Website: macys
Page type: gifting
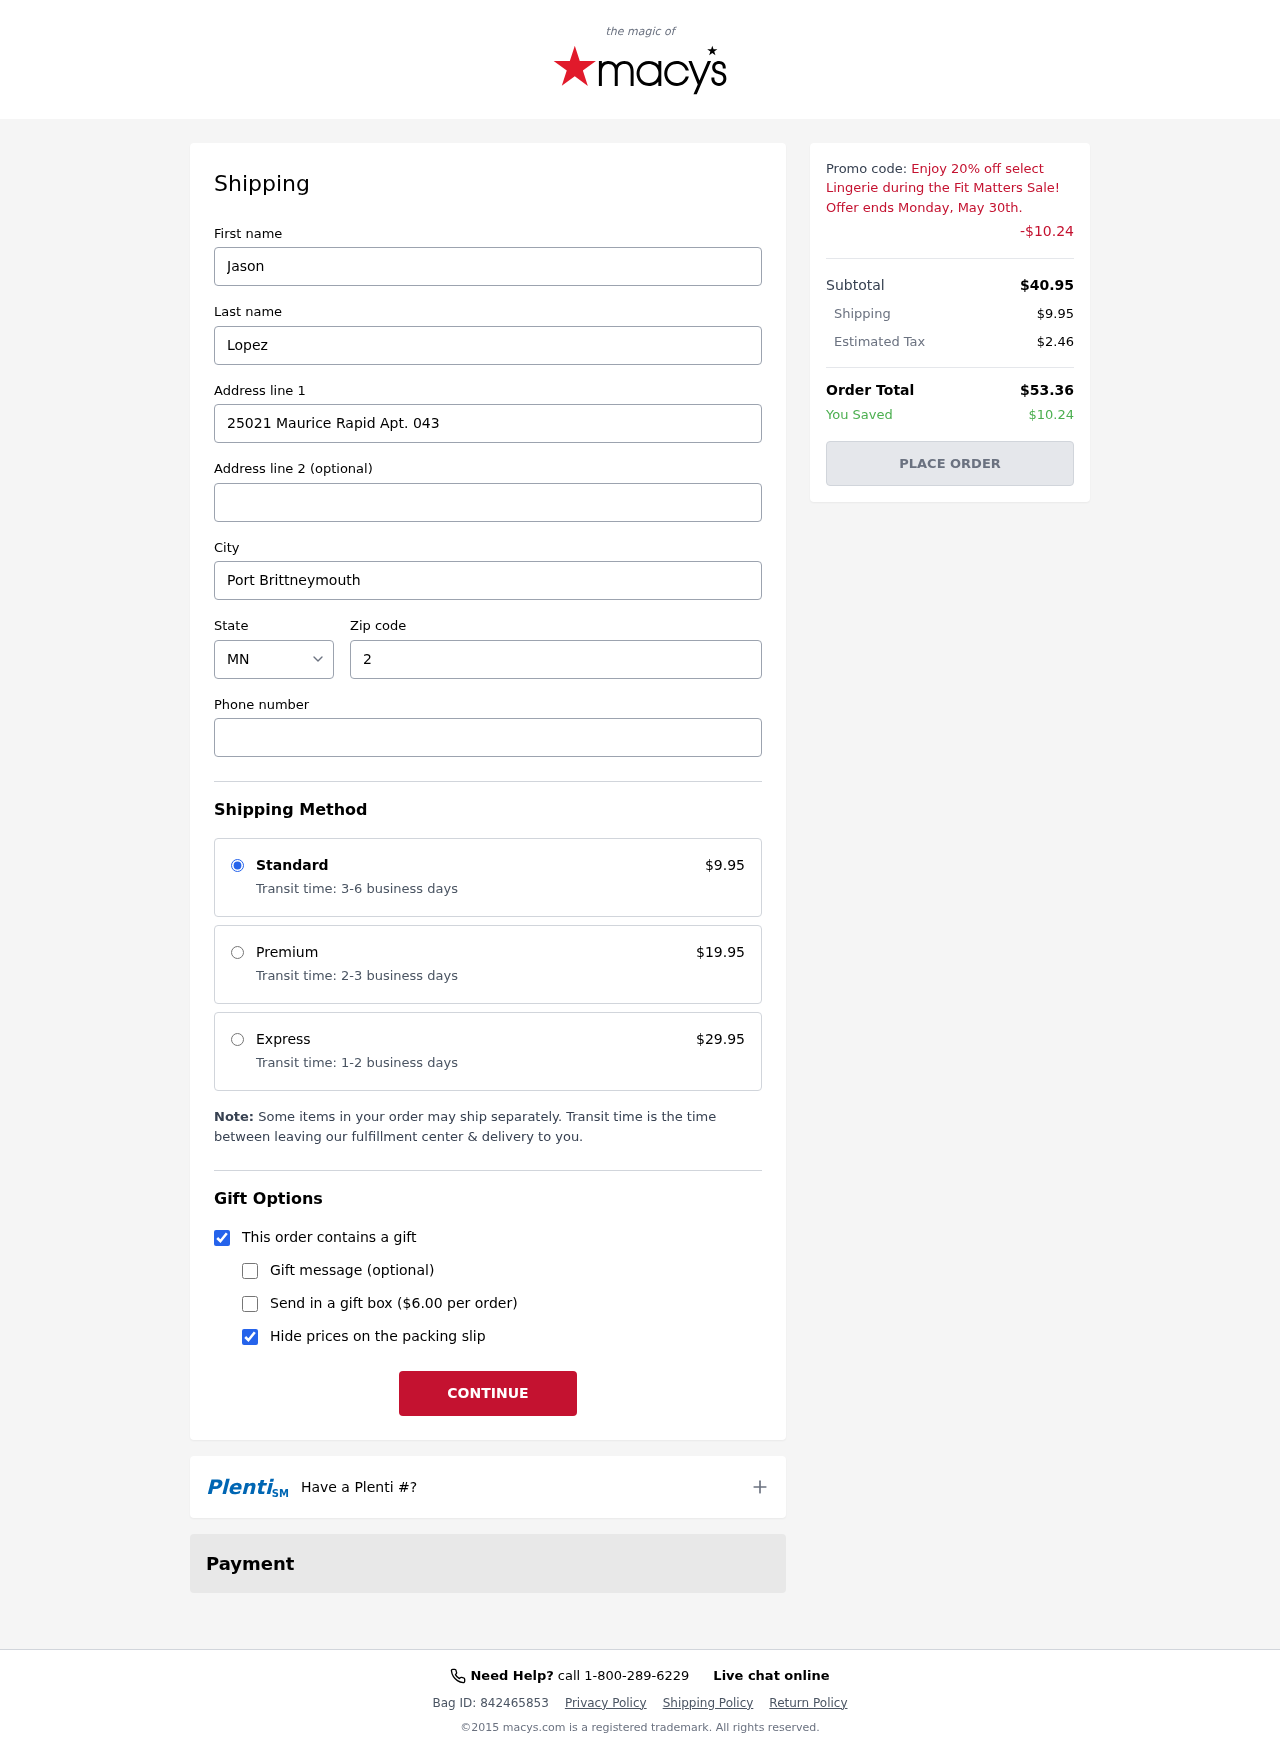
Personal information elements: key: PII_CITY
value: Port Brittneymouth
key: PII_FIRSTNAME
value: Jason
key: PII_LASTNAME
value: Lopez
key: PII_PHONE
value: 2189864653
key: PII_POSTCODE
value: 28763
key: PII_STATE_ABBR
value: MN
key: PII_STREET
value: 25021 Maurice Rapid Apt. 043
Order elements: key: ORDER_SHIPPING_COST
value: $9.95
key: ORDER_DISCOUNT
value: -$10.24
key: ORDER_SUBTOTAL
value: $40.95
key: ORDER_TAX
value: $2.46
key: ORDER_TOTAL
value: $53.36
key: ORDER_SAVINGS
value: $10.24